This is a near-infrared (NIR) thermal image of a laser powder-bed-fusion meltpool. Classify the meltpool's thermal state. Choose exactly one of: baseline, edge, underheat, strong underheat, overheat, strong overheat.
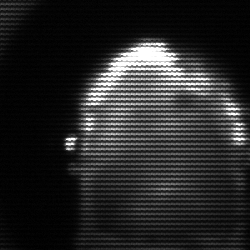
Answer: baseline